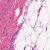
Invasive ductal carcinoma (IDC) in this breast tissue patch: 0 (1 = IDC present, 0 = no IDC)